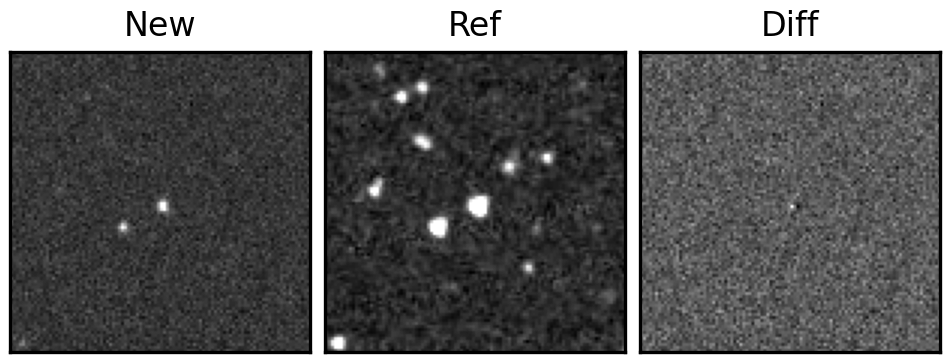
Label: bogus